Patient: sex M, age 78
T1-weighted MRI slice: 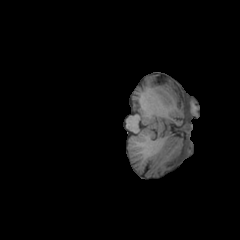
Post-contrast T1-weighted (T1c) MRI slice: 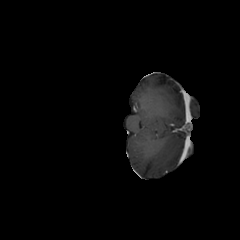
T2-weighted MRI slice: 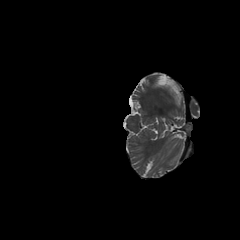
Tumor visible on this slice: no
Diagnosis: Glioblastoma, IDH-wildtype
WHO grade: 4